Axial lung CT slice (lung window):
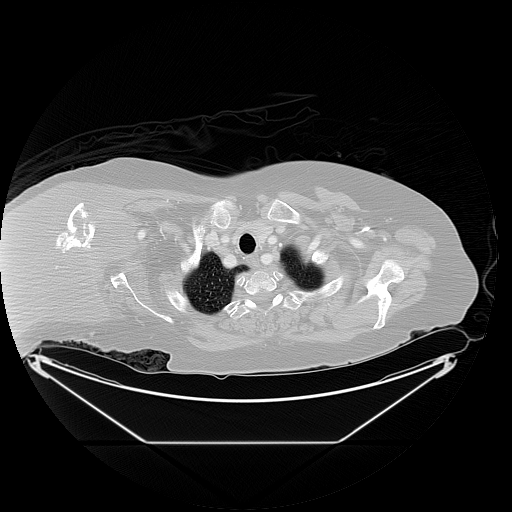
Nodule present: no